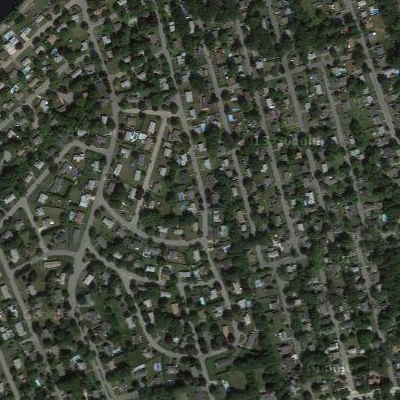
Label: fResident